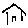
Label: house